Aerial crown-view tile of a tropical tree (Barro Colorado Island, Panama), acquired 20250317:
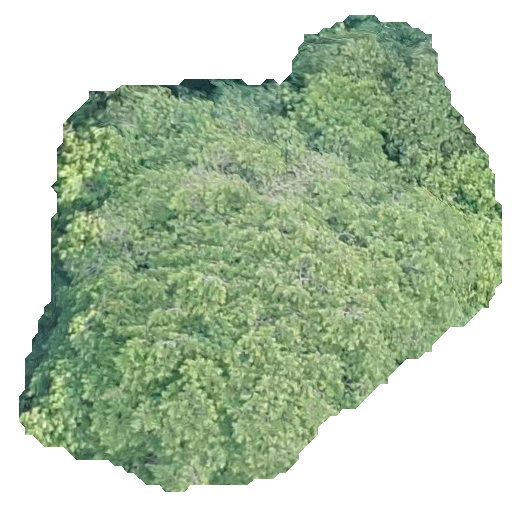
Species: Virola surinamensis
GBIF accepted scientific name: Virola surinamensis
Crown area: 236.215 m²